Question: Does anyone have a formula in excel to average every nth cell in a column including the first cell?
For example in the picture if I want to average every 5th cell in the A column it would come out to be 2.75.

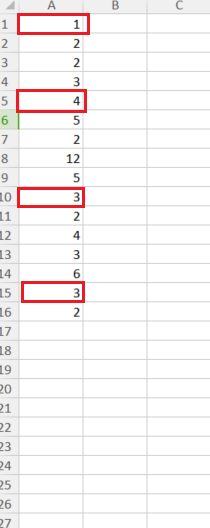
Answer: Try resolving AVERAGE down to its component parts (i.e. SUM/COUNT),
'''
=SUMPRODUCT(A1:A16, (MOD(ROW(1:16), 5)=0)+(ROW(1:16)=1))/SUMPRODUCT((MOD(ROW(1:16), 5)=0)+(ROW(1:16)=1))
'''
<URL>